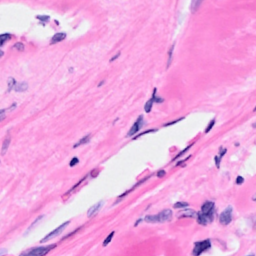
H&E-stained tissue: Breast